Question: I have a few problems regarding using ActionBarSherlock example and mono for android.
Monodevelop does not recognize the 'Com' namespace. I can compile without errors but the IDE does not recognize the namespaces and classes inside it.

Anybody else suffering from this issues?
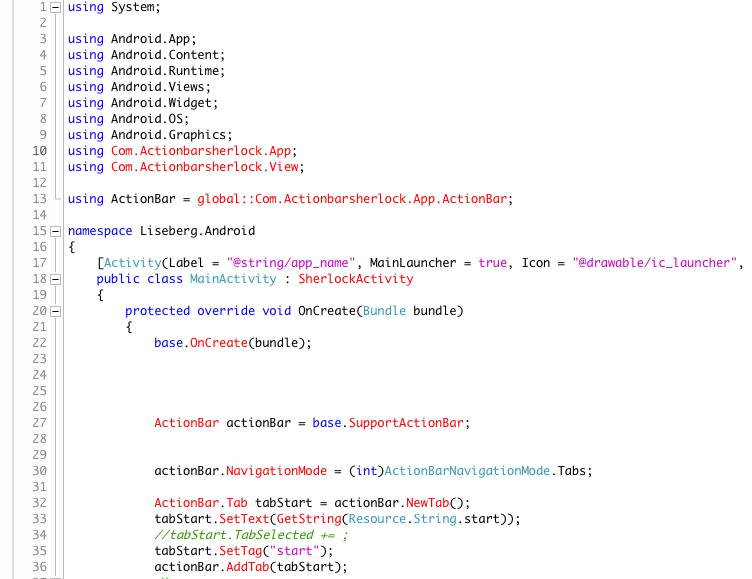
Answer: Are you referencing the DLL, or the Java Binding project? There is a known bug for this: <URL>. It looks like this bug has been fixed, just not released yet.
If you reference the DLL instead of the binding project you should get your Intellisense back.